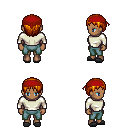
a pixel art fantasy rpg character, female body template, human, dark skin, white long-sleeve shirt, teal pants, dark blonde plain hairstyle, red bandana, gray slippers, four views (front, back, left, right), 2x2 character sprite sheet, small pixel art, hard edges, no anti-aliasing